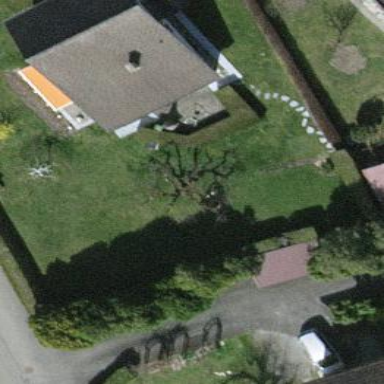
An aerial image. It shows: Detached building with saltbox-shaped roof.